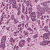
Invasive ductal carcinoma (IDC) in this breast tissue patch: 1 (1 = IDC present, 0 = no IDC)